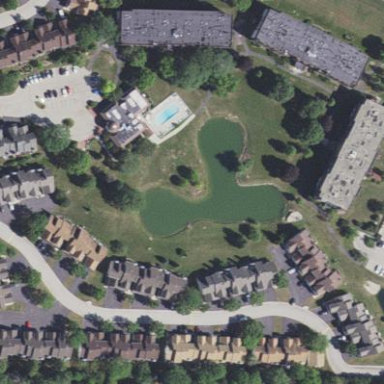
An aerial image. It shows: Residential area within subdivision.